Field crop: maize
Growth stage: 2
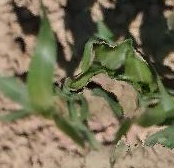
Species: maize